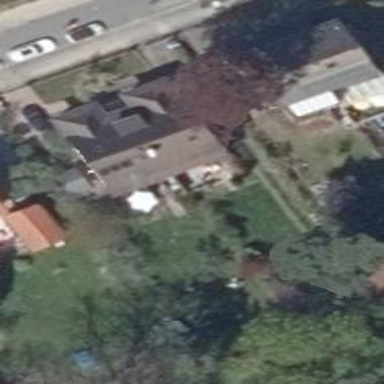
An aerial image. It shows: Simple and straightforward house.